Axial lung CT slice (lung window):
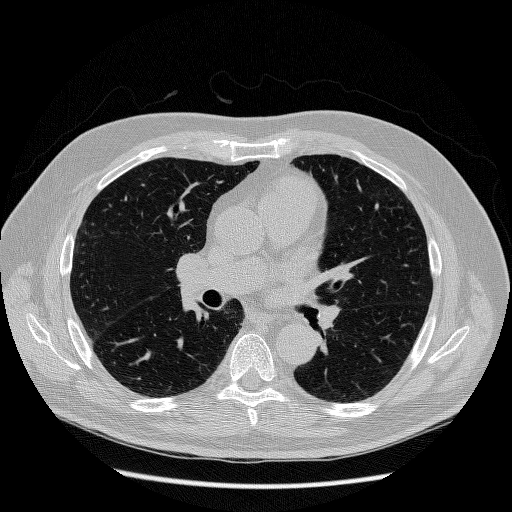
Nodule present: no